Question: This might be a simple configuration or something, But I would like to disable blueish overlay which shows when touched on links or linked items (images or other linked stuffs) from android's WebView.
For better illustration, I've added an screenshot taken from Galaxy Tab - Honeycomb 3.1
Thanks

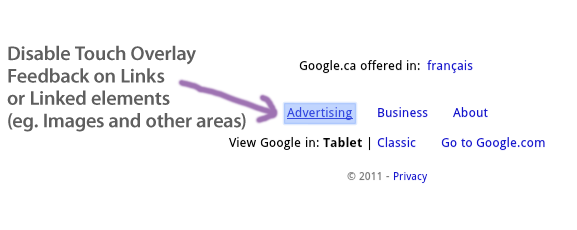
Answer: Here is the solution to my issue, solved using CSS:
'''
body {
/* Disable tap overlay color on links - set alpha to %0 = invisible */
-webkit-tap-highlight-color: rgba(0, 0, 0, 0);
}
'''
Then it should not give you touch overlay anymore :-]